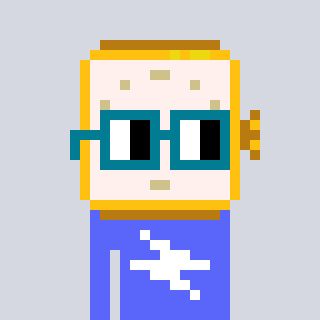
a pixel art character with square dark green glasses, a watch-shaped head and a purple-colored body on a cool background